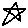
Label: star